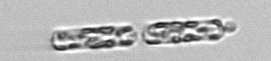
Label: Dactyliosolen_fragilissimus